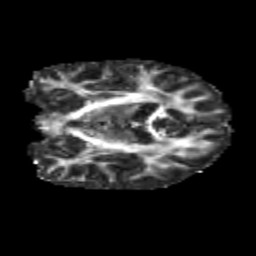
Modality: FA
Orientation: coronal
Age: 11
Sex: male
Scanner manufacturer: siemens
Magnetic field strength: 3 T
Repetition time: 3.8 s
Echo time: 0.07 s